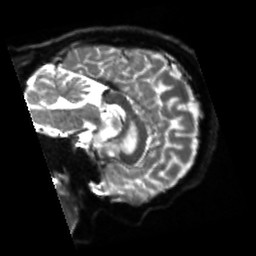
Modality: sbref
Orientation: sagittal
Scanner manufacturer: siemens
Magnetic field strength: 3 T
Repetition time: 4 s
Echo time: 0.0594 s